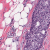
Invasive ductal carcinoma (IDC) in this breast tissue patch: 0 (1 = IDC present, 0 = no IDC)